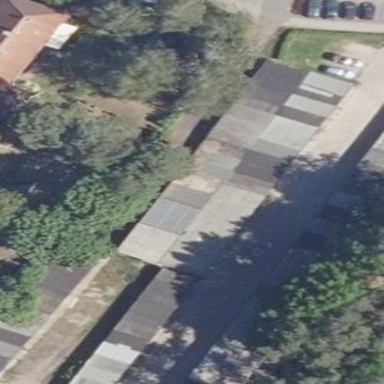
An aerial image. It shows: Group of garages.